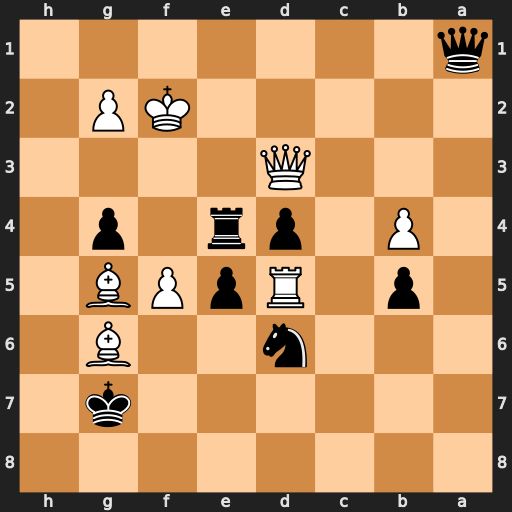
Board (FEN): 8/6k1/3n2B1/1p1RpPB1/1P1pr1p1/3Q4/5KP1/q7
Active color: b
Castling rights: -
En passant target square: -
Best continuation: Qe1#